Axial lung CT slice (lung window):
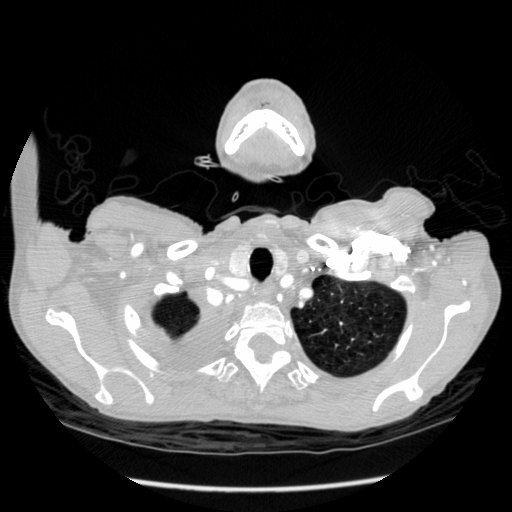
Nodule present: no